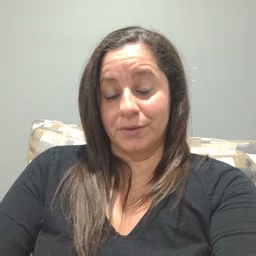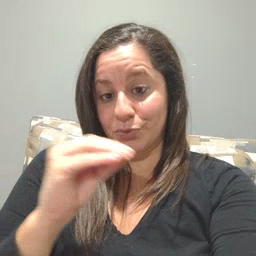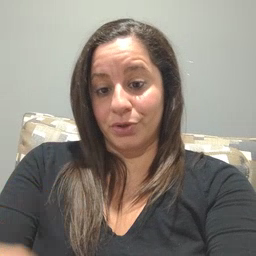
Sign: kiss